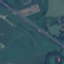
Label: Highway